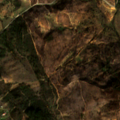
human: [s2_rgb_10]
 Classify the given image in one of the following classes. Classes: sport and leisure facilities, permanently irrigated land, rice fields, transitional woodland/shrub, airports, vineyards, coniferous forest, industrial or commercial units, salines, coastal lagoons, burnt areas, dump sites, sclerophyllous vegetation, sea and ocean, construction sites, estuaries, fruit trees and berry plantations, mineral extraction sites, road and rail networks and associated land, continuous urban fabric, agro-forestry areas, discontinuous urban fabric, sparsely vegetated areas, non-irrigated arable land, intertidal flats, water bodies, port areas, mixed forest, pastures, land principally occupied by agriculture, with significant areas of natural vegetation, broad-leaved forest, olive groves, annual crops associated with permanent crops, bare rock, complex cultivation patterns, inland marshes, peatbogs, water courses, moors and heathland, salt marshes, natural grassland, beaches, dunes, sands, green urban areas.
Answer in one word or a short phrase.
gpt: complex cultivation patterns, land principally occupied by agriculture, with significant areas of natural vegetation, coniferous forest, moors and heathland, transitional woodland/shrub